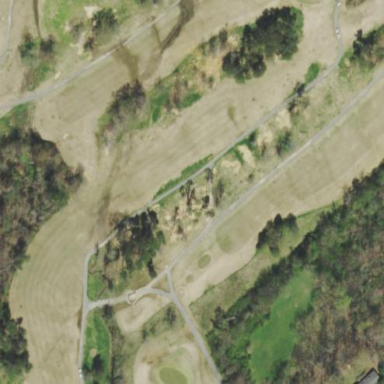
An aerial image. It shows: Area of rough grass used for golf.